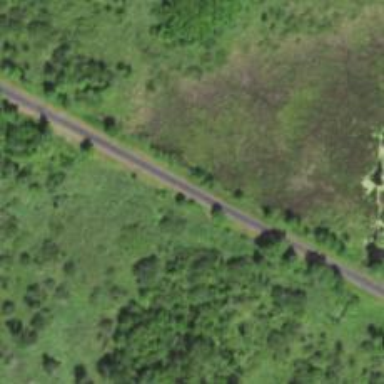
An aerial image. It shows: Asphalt cycleway beside abandoned railway.